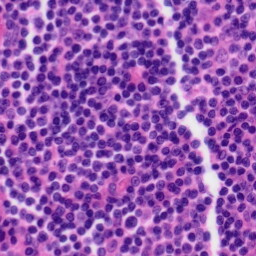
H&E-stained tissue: Tonsil